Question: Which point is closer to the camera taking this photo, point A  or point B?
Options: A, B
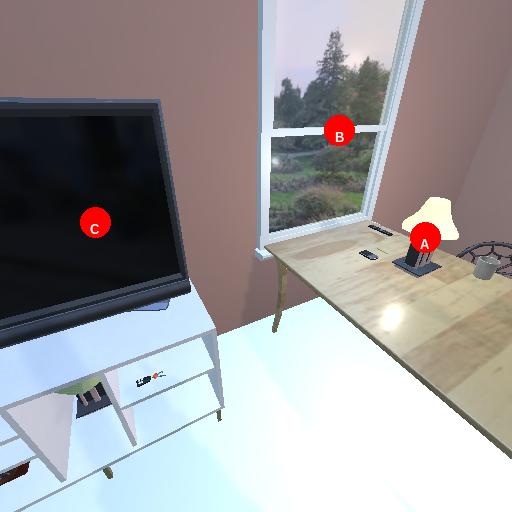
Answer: A